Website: crate-barrel
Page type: billing-address
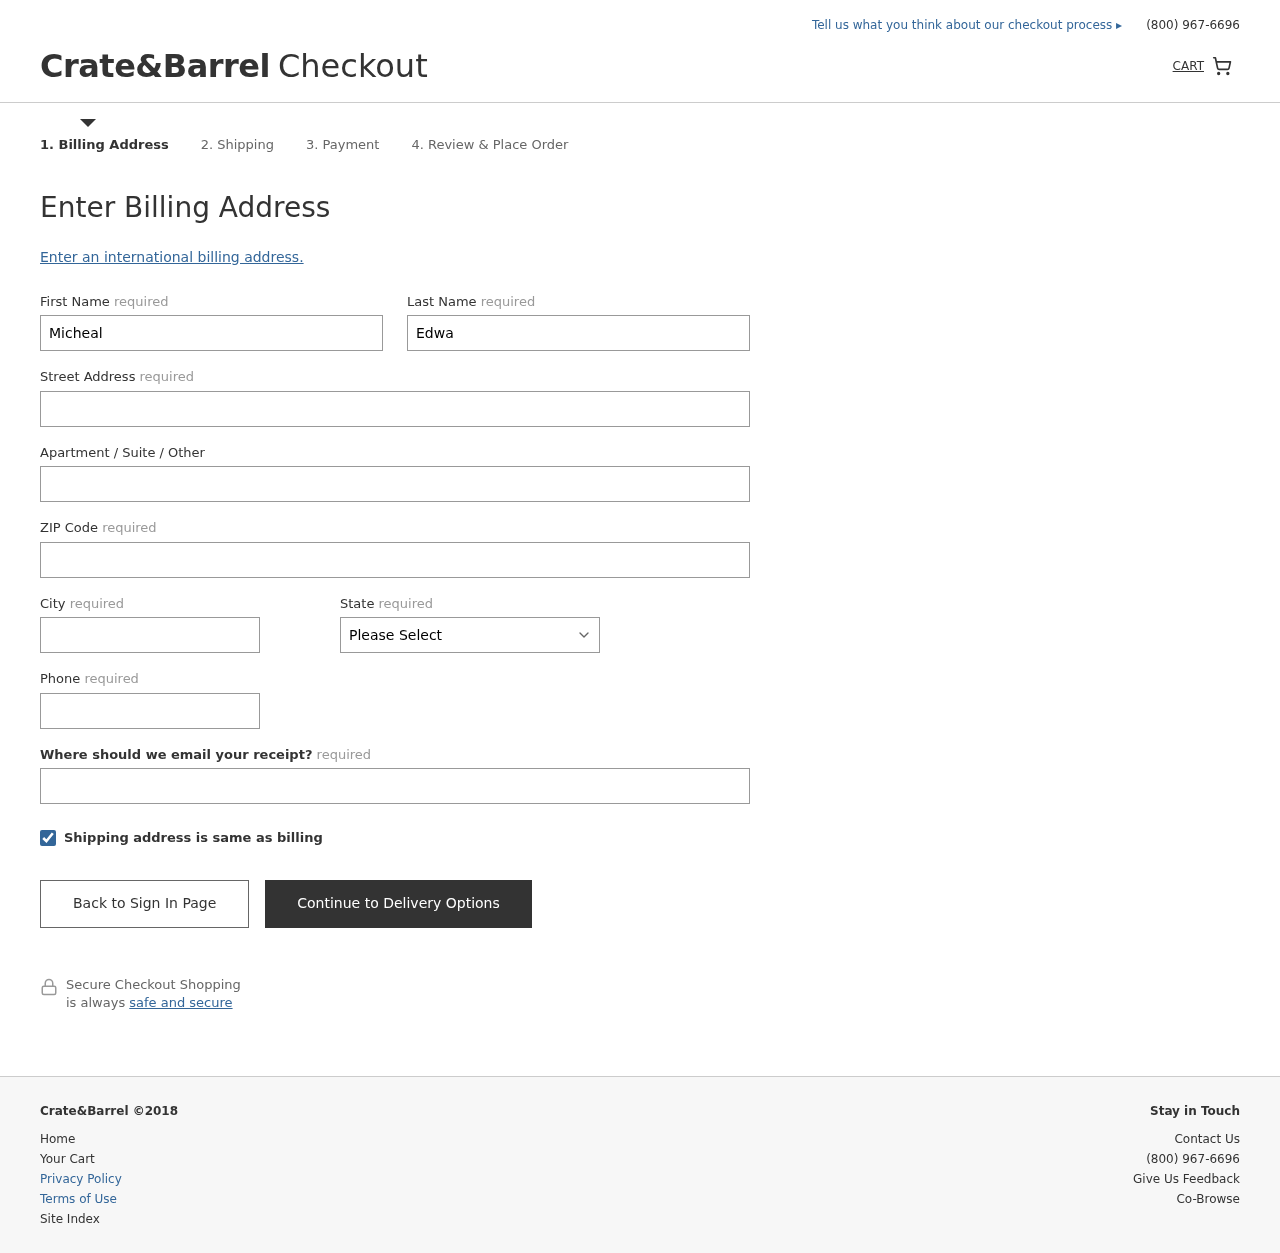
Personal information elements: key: PII_STATE
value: Minnesota
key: PII_FIRSTNAME
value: Micheal
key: PII_LASTNAME
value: Edwards
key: PII_STREET
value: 215 Smith Dale Apt. 832
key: PII_STREET2
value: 764 Cameron Squares Apt. 609
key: PII_POSTCODE
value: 96857
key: PII_CITY
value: Butlermouth
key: PII_PHONE
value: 8903562190
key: PII_EMAIL
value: medwards@hotmail.com